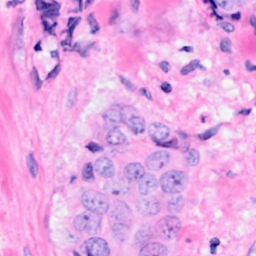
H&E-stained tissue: Breast